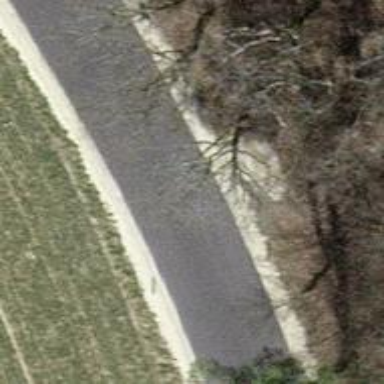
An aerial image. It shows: Tertiary road.